Question: I'm having a multiple location requests with Cordova. After it has already requested the use of my location for the app, it asks this
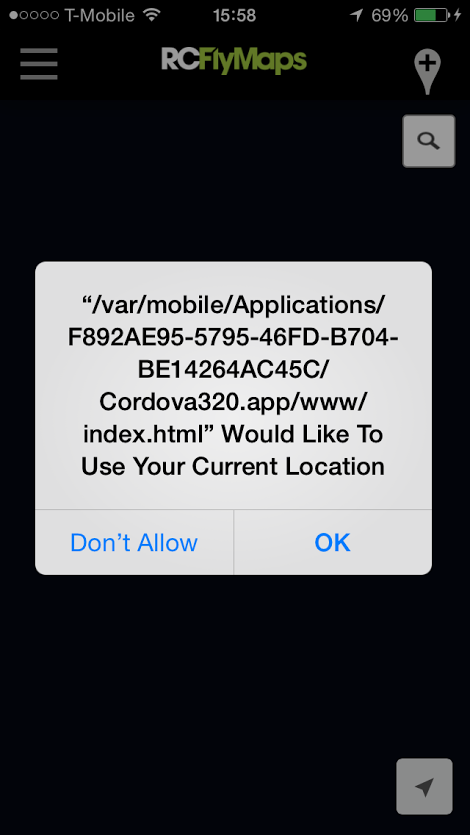
Answer: Make sure you have installed the Geolocation plugin and also check that you are doing Geolocation after "deviceready", all mentioned here <URL>